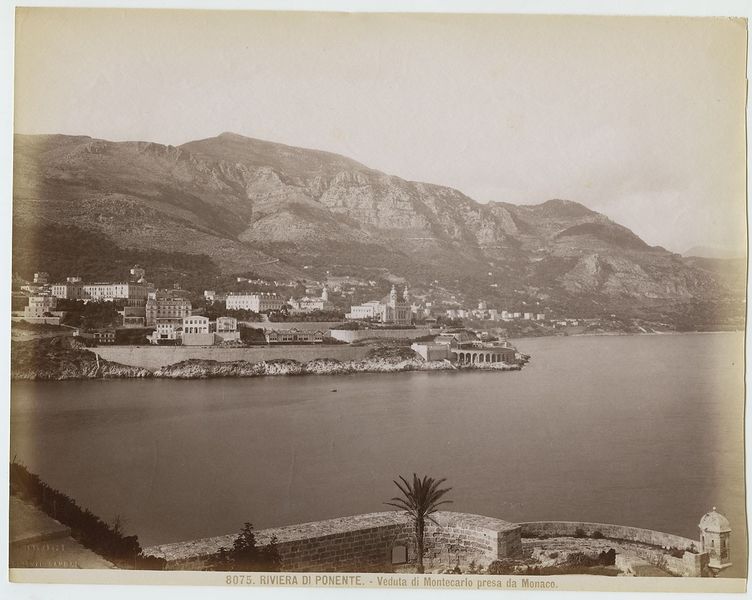
Künstler: Giacomo Brogi
Standort: Hamburg
Institution: Museum für Kunst und Gewerbe Hamburg
Schlagwörter: meer, stadt, ort, berge, gebirge, dorf, foto, fotografie, panorama, photographie, stadtansicht, photo, mer, albumin, riviera, sea, lichtbild, landschaftsphotographie, landschaftsfotografie, historische, alte stadtansicht, bildwerke, angewandte und bildende kunst, hessische systematik, alte ansicht, schwarzweißpositivverfahren, silbersalzverfahren, schwarzweißfotografie, gebäude, örtlichkeit, straße, stätte, küste, albuminpapier, ponente